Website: home-depot
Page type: billing-address
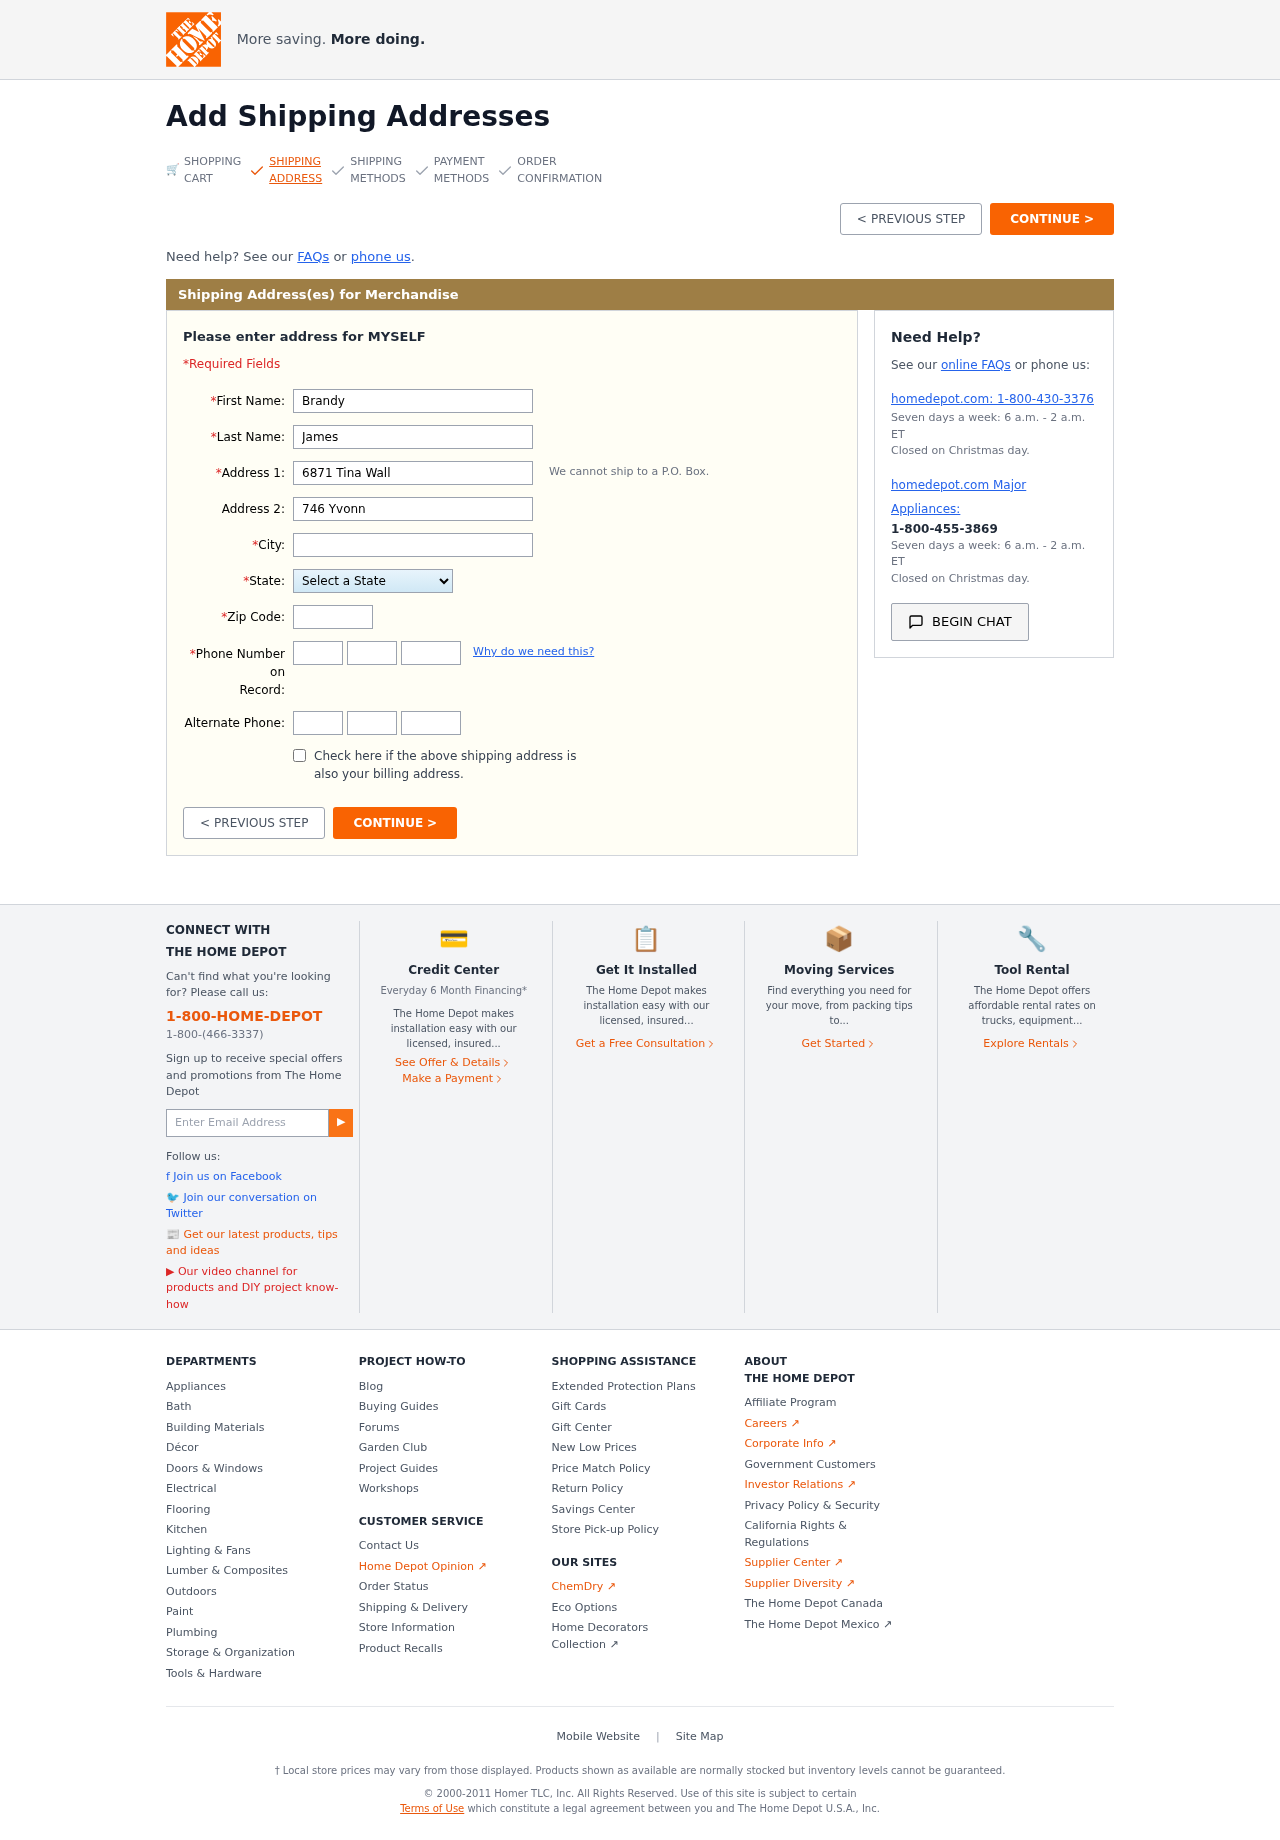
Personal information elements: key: PII_STATE
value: Florida
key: PII_FIRSTNAME
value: Brandy
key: PII_LASTNAME
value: James
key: PII_STREET
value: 6871 Tina Wall
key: PII_STREET2
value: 746 Yvonne Ford
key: PII_CITY
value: Port Ryan
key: PII_POSTCODE
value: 94622
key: PII_PHONE_AREA
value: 300
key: PII_PHONE_PREFIX
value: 501
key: PII_PHONE_LINE
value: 2516